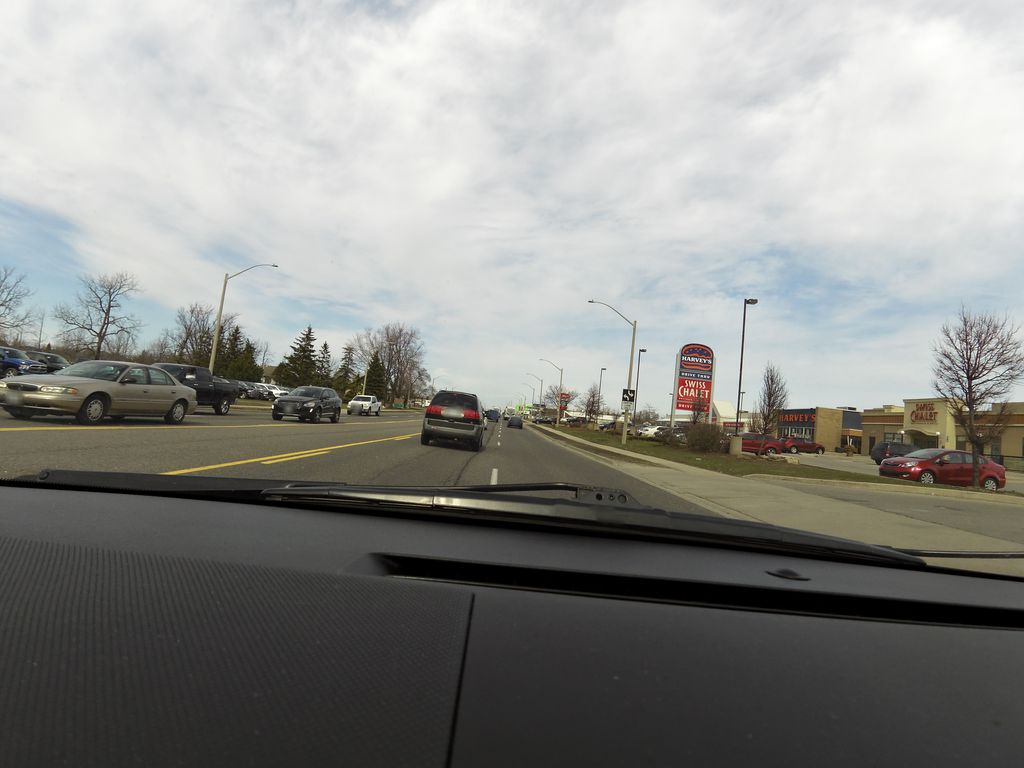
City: hamilton